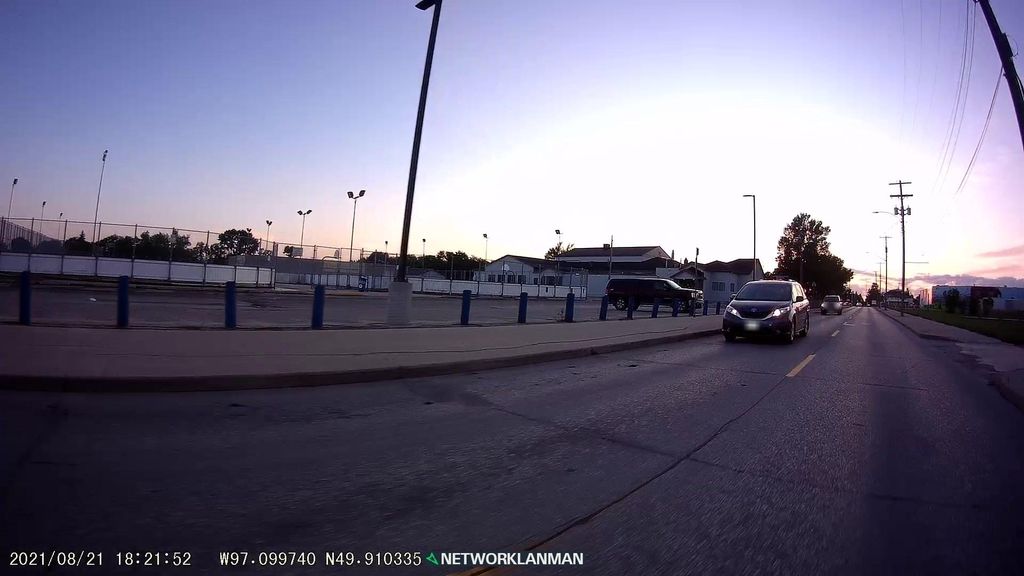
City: winnipeg